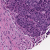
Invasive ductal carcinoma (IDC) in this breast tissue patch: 1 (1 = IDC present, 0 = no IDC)